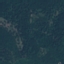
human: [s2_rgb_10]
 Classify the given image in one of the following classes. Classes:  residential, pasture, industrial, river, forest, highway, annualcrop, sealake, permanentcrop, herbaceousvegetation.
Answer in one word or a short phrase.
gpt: Forest